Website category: jobs
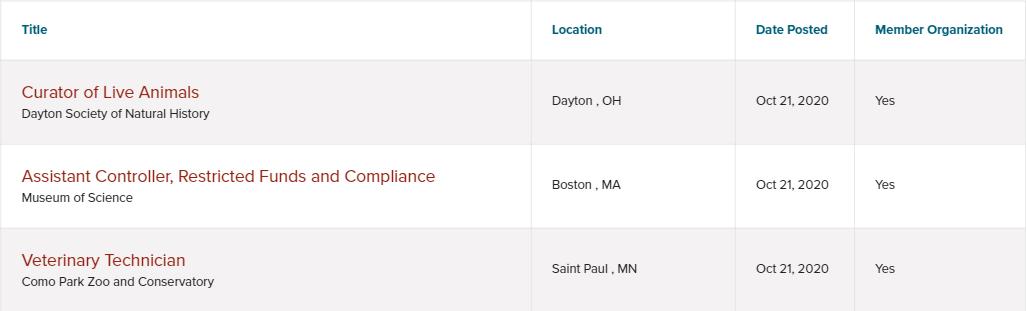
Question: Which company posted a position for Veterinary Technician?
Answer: Como Park Zoo and Conservatory

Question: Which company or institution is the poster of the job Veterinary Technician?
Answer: Como Park Zoo and Conservatory

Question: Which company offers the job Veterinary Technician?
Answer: Como Park Zoo and Conservatory

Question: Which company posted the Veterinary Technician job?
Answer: Como Park Zoo and Conservatory

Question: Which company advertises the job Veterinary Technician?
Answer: Como Park Zoo and Conservatory

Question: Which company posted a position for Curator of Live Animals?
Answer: Dayton Society of Natural History

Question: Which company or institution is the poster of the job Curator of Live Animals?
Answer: Dayton Society of Natural History

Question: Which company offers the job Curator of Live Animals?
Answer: Dayton Society of Natural History

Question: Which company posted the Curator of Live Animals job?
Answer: Dayton Society of Natural History

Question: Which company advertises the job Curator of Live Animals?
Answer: Dayton Society of Natural History

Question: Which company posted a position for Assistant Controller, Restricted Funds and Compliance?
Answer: Museum of Science

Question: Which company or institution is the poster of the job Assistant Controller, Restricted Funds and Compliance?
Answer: Museum of Science

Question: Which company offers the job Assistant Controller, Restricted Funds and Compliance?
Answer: Museum of Science

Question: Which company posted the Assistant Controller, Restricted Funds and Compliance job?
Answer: Museum of Science

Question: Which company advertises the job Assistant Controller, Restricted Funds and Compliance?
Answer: Museum of Science

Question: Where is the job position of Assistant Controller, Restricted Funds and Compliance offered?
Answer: Boston , MA

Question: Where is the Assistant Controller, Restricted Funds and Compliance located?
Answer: Boston , MA

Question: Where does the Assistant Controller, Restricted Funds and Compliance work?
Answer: Boston , MA

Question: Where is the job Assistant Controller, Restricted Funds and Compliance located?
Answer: Boston , MA

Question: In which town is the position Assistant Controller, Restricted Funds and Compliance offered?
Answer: Boston , MA

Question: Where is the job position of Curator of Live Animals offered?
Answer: Dayton , OH

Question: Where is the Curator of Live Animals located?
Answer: Dayton , OH

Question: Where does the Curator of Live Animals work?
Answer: Dayton , OH

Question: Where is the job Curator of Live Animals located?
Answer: Dayton , OH

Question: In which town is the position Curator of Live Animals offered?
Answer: Dayton , OH

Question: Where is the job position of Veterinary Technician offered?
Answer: Saint Paul , MN

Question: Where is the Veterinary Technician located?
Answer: Saint Paul , MN

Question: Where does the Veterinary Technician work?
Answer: Saint Paul , MN

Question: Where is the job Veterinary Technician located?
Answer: Saint Paul , MN

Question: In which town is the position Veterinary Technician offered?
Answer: Saint Paul , MN

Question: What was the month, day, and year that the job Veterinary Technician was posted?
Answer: Oct 21, 2020

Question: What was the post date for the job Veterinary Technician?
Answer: Oct 21, 2020

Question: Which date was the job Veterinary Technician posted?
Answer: Oct 21, 2020

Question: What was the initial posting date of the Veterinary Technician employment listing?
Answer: Oct 21, 2020

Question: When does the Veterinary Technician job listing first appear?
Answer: Oct 21, 2020

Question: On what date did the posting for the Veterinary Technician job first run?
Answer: Oct 21, 2020

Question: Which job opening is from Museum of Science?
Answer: Assistant Controller, Restricted Funds and Compliance

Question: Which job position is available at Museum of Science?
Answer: Assistant Controller, Restricted Funds and Compliance

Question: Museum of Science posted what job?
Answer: Assistant Controller, Restricted Funds and Compliance

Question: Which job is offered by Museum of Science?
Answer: Assistant Controller, Restricted Funds and Compliance

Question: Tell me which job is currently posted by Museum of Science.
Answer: Assistant Controller, Restricted Funds and Compliance

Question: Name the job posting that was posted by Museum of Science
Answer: Assistant Controller, Restricted Funds and Compliance

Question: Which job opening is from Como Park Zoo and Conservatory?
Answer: Veterinary Technician

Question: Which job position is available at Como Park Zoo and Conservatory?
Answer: Veterinary Technician

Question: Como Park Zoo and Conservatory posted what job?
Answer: Veterinary Technician

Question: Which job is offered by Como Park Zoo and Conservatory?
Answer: Veterinary Technician

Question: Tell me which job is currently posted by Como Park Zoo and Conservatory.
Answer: Veterinary Technician

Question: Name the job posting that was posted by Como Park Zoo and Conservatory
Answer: Veterinary Technician

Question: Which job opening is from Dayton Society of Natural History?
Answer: Curator of Live Animals

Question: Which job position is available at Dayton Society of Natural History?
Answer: Curator of Live Animals

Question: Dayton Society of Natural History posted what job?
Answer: Curator of Live Animals

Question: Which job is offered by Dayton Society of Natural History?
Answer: Curator of Live Animals

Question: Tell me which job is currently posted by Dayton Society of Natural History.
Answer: Curator of Live Animals

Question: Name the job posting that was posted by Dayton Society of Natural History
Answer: Curator of Live Animals

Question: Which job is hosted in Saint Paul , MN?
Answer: Veterinary Technician

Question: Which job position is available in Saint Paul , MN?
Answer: Veterinary Technician

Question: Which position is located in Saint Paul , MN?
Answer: Veterinary Technician

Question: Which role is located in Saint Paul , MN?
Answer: Veterinary Technician

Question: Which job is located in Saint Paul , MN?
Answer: Veterinary Technician

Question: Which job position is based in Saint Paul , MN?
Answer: Veterinary Technician

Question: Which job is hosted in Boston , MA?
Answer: Assistant Controller, Restricted Funds and Compliance

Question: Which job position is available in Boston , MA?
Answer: Assistant Controller, Restricted Funds and Compliance

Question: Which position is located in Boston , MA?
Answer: Assistant Controller, Restricted Funds and Compliance

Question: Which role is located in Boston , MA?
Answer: Assistant Controller, Restricted Funds and Compliance